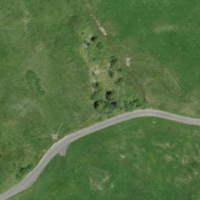
EUNIS habitat code: 24
Species observed at this site:
Dryas octopetala